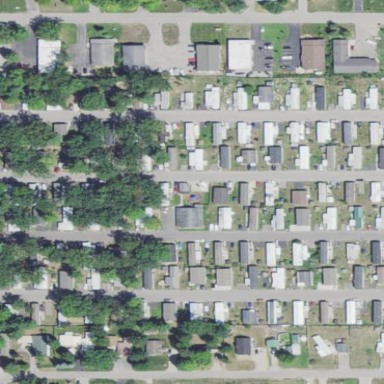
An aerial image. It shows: Residential area known as trailer park.